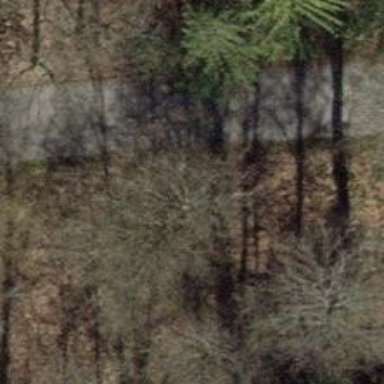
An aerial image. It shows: Unclassified road with paved surface.